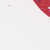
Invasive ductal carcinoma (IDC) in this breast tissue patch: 0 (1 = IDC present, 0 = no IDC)